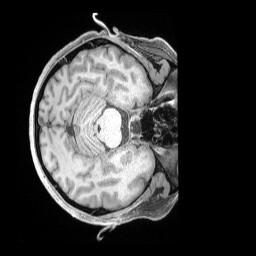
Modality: T1w
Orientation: axial
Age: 39
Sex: female
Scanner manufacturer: siemens
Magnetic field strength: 3 T
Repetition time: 2 s
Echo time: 0.00211 s